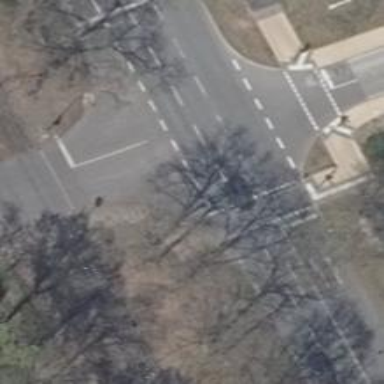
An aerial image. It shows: Road with traffic signals.